Aerial crown-view tile of a tropical tree (Barro Colorado Island, Panama), acquired 20240813:
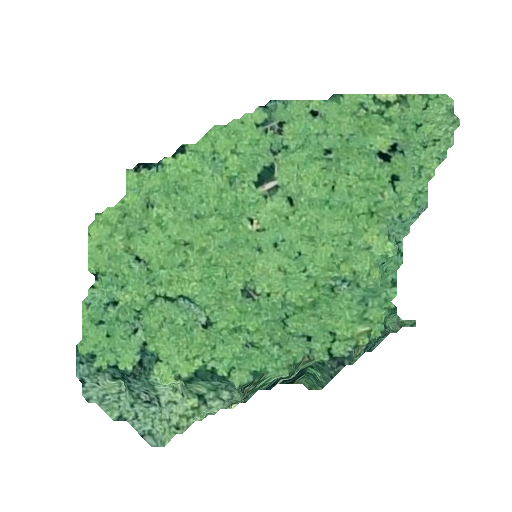
Species: Zanthoxylum ekmanii
GBIF accepted scientific name: Zanthoxylum ekmanii
Crown area: 133.838 m²